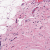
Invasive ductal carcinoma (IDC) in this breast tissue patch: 0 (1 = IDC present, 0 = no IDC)